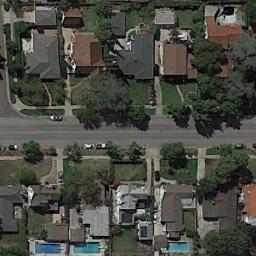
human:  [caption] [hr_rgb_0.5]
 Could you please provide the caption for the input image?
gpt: Many buildings of different shapes are beside the tennis courts .

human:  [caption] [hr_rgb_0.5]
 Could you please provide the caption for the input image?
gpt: Tennis court and swimming pool in the middle of a residential area surrounded by trees .

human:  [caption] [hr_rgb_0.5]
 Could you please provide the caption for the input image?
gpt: The tennis court is on the grass next to some buildings and trees .

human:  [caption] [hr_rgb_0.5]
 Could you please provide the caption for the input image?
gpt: There are two small tennis courts in blue and green .

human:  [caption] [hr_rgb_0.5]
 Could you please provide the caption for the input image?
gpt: There are some green trees and buildings beside the tennis court .